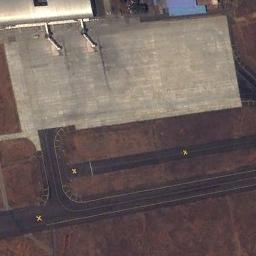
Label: runway